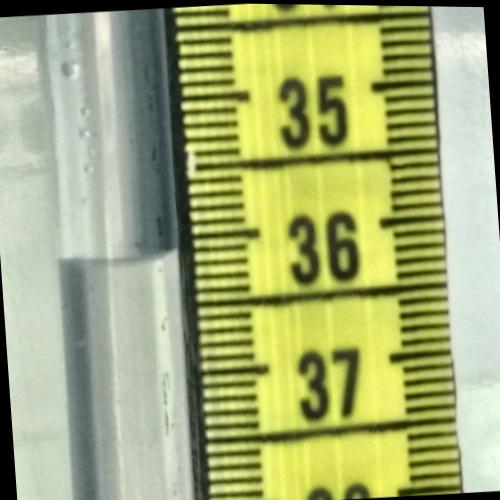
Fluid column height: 36.1 cm